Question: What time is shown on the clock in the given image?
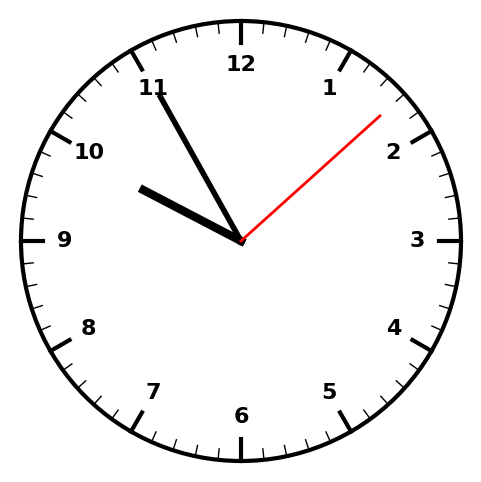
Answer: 09:55:08